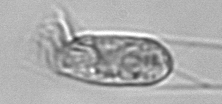
Label: Eutintinnus